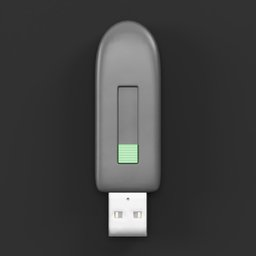
Label: electronics